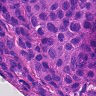
Metastatic tissue present: yes